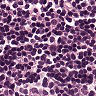
Metastatic tissue present: no